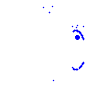
Particle: electron